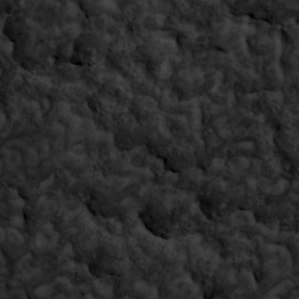
Label: non_frost